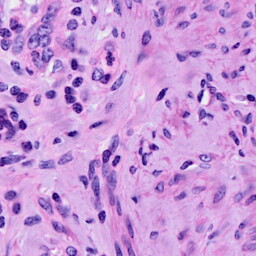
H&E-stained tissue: Cervix